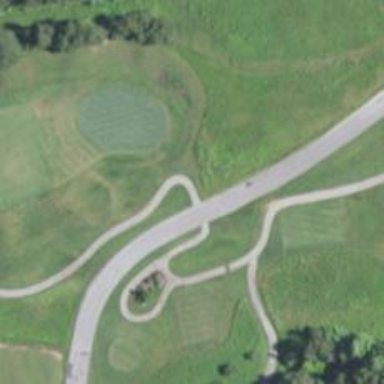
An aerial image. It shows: Pathway for golfing.